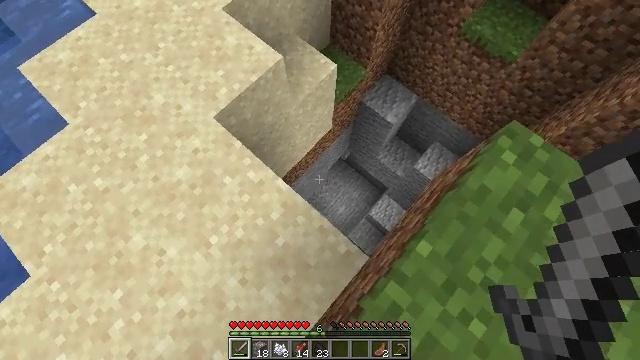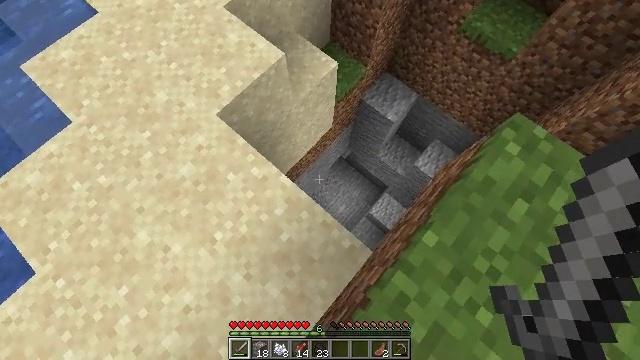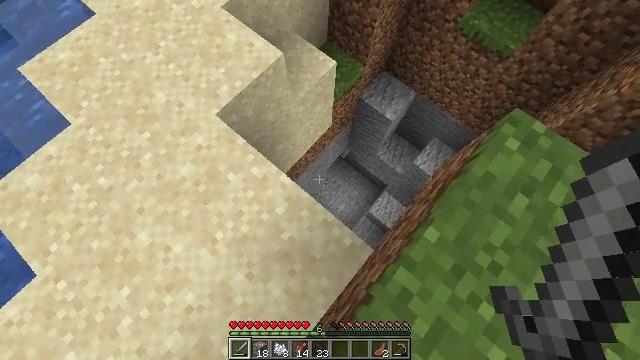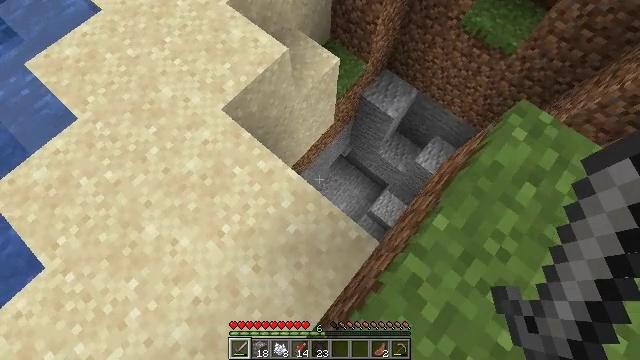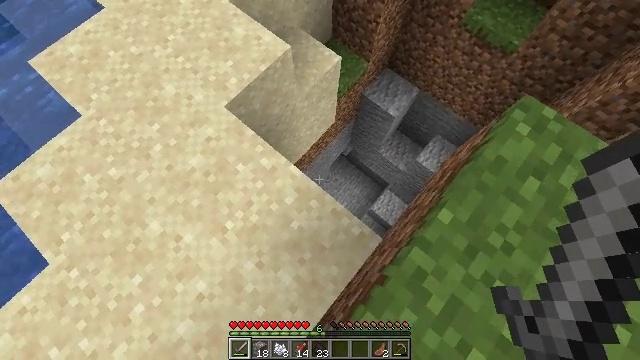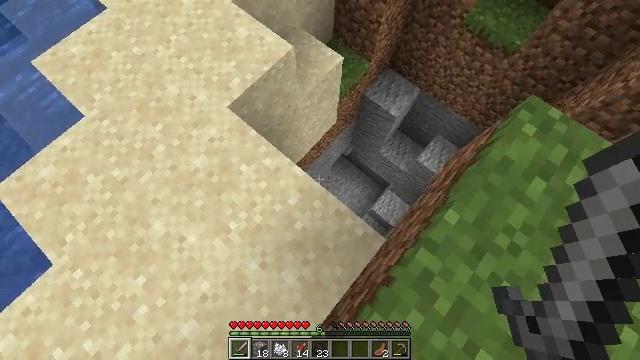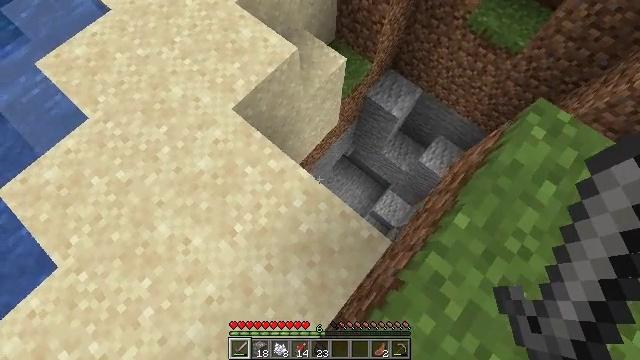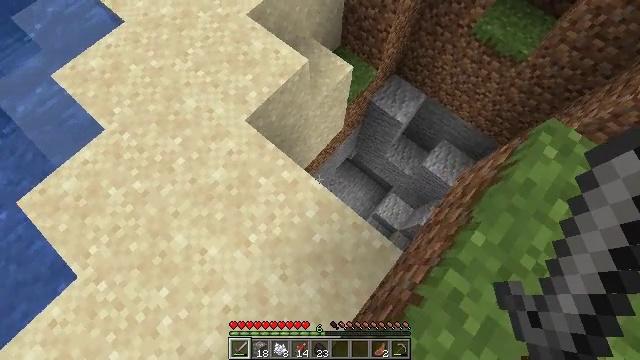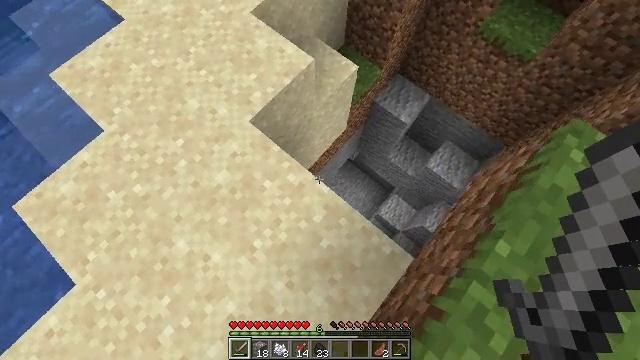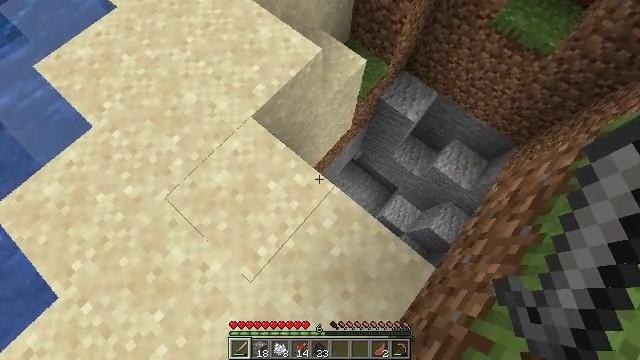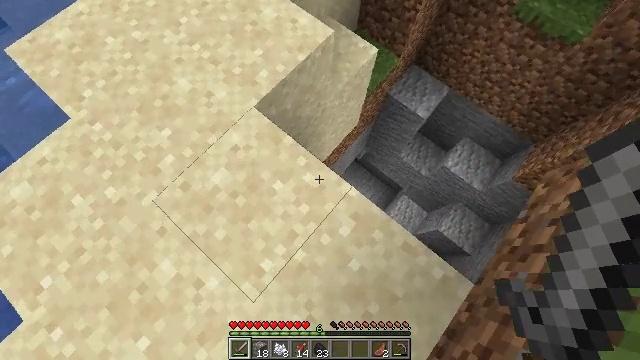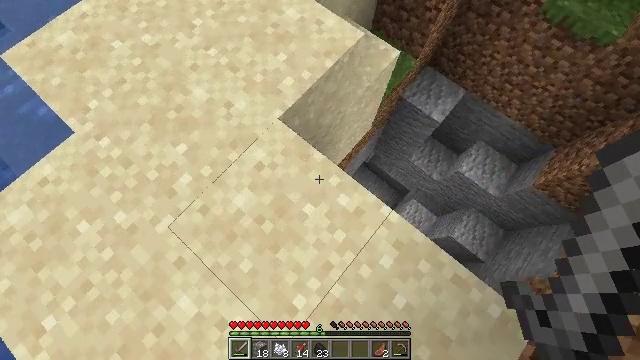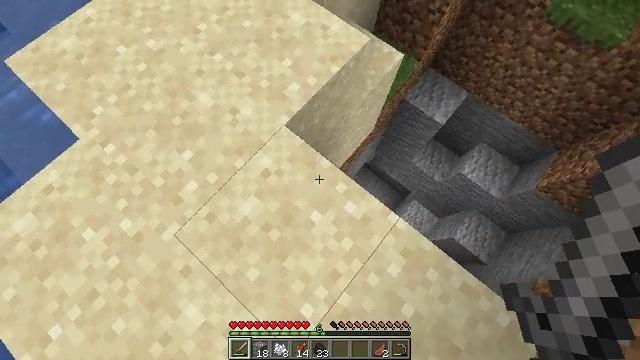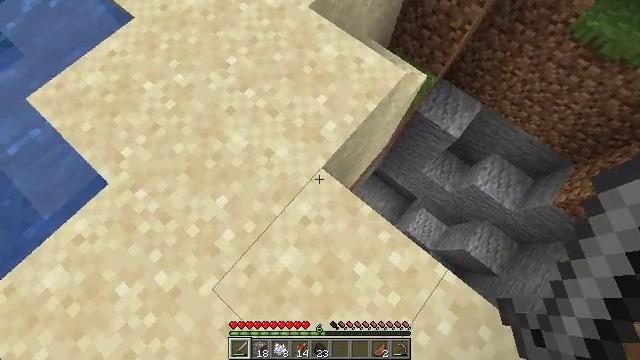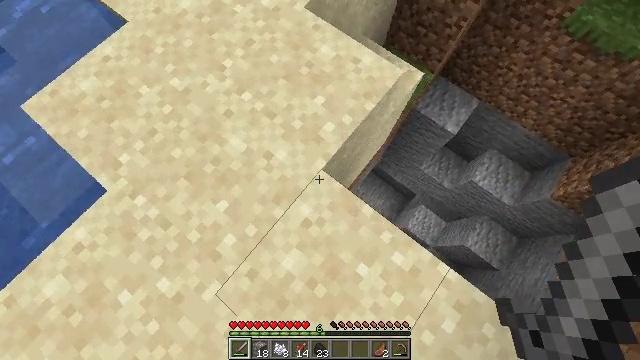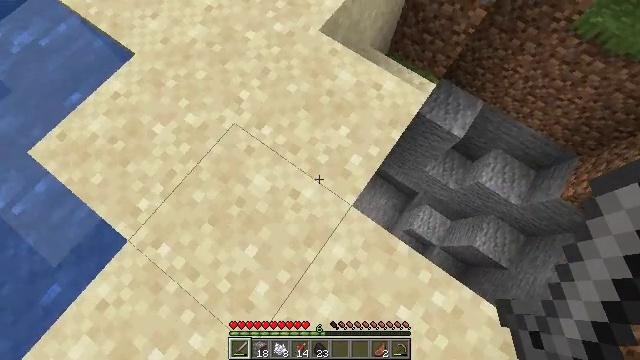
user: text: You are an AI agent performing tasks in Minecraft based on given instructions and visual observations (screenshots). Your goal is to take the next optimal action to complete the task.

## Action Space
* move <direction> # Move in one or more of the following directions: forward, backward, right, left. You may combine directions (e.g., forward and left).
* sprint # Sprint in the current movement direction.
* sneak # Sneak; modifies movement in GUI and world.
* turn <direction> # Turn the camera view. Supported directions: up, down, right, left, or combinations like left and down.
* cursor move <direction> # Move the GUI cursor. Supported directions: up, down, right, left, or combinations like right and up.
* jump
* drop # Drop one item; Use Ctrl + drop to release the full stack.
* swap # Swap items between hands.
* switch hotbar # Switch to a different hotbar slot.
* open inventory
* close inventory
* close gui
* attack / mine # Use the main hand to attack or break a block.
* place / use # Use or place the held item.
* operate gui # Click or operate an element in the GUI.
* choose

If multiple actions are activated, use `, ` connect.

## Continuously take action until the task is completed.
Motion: motion action
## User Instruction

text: Kill the salmon.
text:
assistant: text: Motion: move left, sneak
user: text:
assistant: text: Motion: move left, sneak
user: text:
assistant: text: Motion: move left, sneak
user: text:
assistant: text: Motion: move left, sneak
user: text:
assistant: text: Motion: move forward and move left
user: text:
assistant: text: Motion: move forward and move left
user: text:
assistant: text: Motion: move forward and move left
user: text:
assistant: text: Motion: move forward and move left
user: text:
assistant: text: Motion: move forward and move left
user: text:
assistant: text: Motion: move forward and move left
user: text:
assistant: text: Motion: move forward and move left
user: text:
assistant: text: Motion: move forward and move left
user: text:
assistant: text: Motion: move forward and move left
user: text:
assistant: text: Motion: move forward and move left, turn right
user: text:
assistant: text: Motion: move forward, sneak, turn right
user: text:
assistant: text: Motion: move forward, sneak, turn right
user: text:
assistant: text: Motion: move forward, sneak, turn right and down
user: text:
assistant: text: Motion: move forward, sneak, turn right and down
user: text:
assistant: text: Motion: move forward, sneak, turn right and down
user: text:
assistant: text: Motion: move forward, sneak, turn right and down
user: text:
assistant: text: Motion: move forward, sneak, turn right
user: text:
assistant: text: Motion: move forward and move right, sneak, turn right
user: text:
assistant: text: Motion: move forward and move right, sneak
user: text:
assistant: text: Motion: move forward and move right, sneak
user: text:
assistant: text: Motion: move right, sneak
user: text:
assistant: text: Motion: move right, sneak
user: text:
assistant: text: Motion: move right, sneak
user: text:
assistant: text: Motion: move right, sneak
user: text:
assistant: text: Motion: move right, sneak
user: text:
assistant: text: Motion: sneak